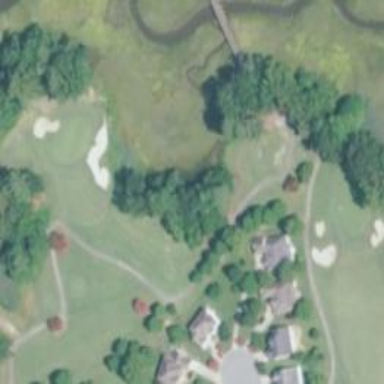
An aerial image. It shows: Area of rough grass used for golf.